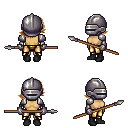
a pixel art fantasy rpg character, female body template, human, tanned skin, steel arm armor, gold greaves, brown swoop hairstyle, metal helm, metal gloves, black shoes, spear, four views (front, back, left, right), 2x2 character sprite sheet, small pixel art, hard edges, no anti-aliasing